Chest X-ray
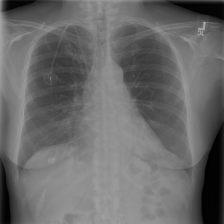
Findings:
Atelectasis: negative
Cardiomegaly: negative
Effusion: negative
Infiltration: negative
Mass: negative
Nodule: negative
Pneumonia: negative
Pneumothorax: negative
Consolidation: negative
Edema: negative
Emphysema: negative
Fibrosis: negative
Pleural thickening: negative
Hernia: negative